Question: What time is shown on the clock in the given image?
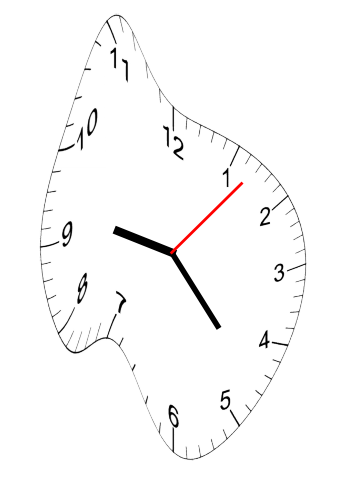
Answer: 09:23:07